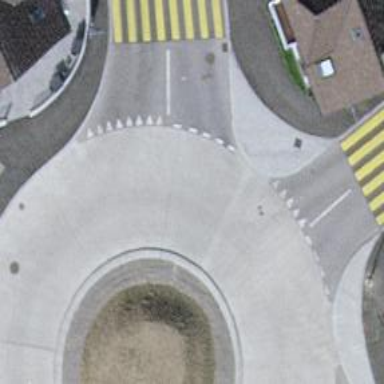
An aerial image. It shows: Secondary road leading to roundabout.